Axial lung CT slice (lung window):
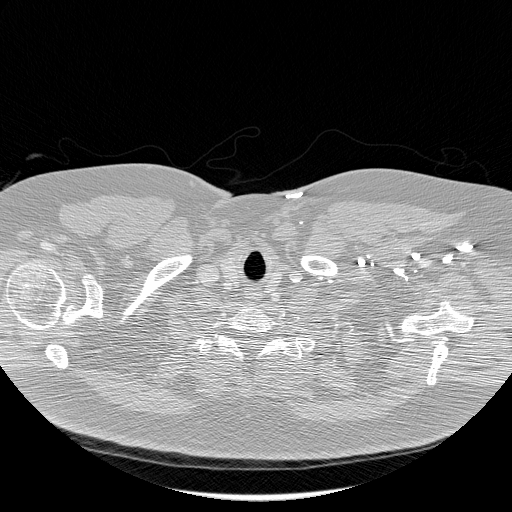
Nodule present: no